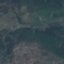
Label: HerbaceousVegetation